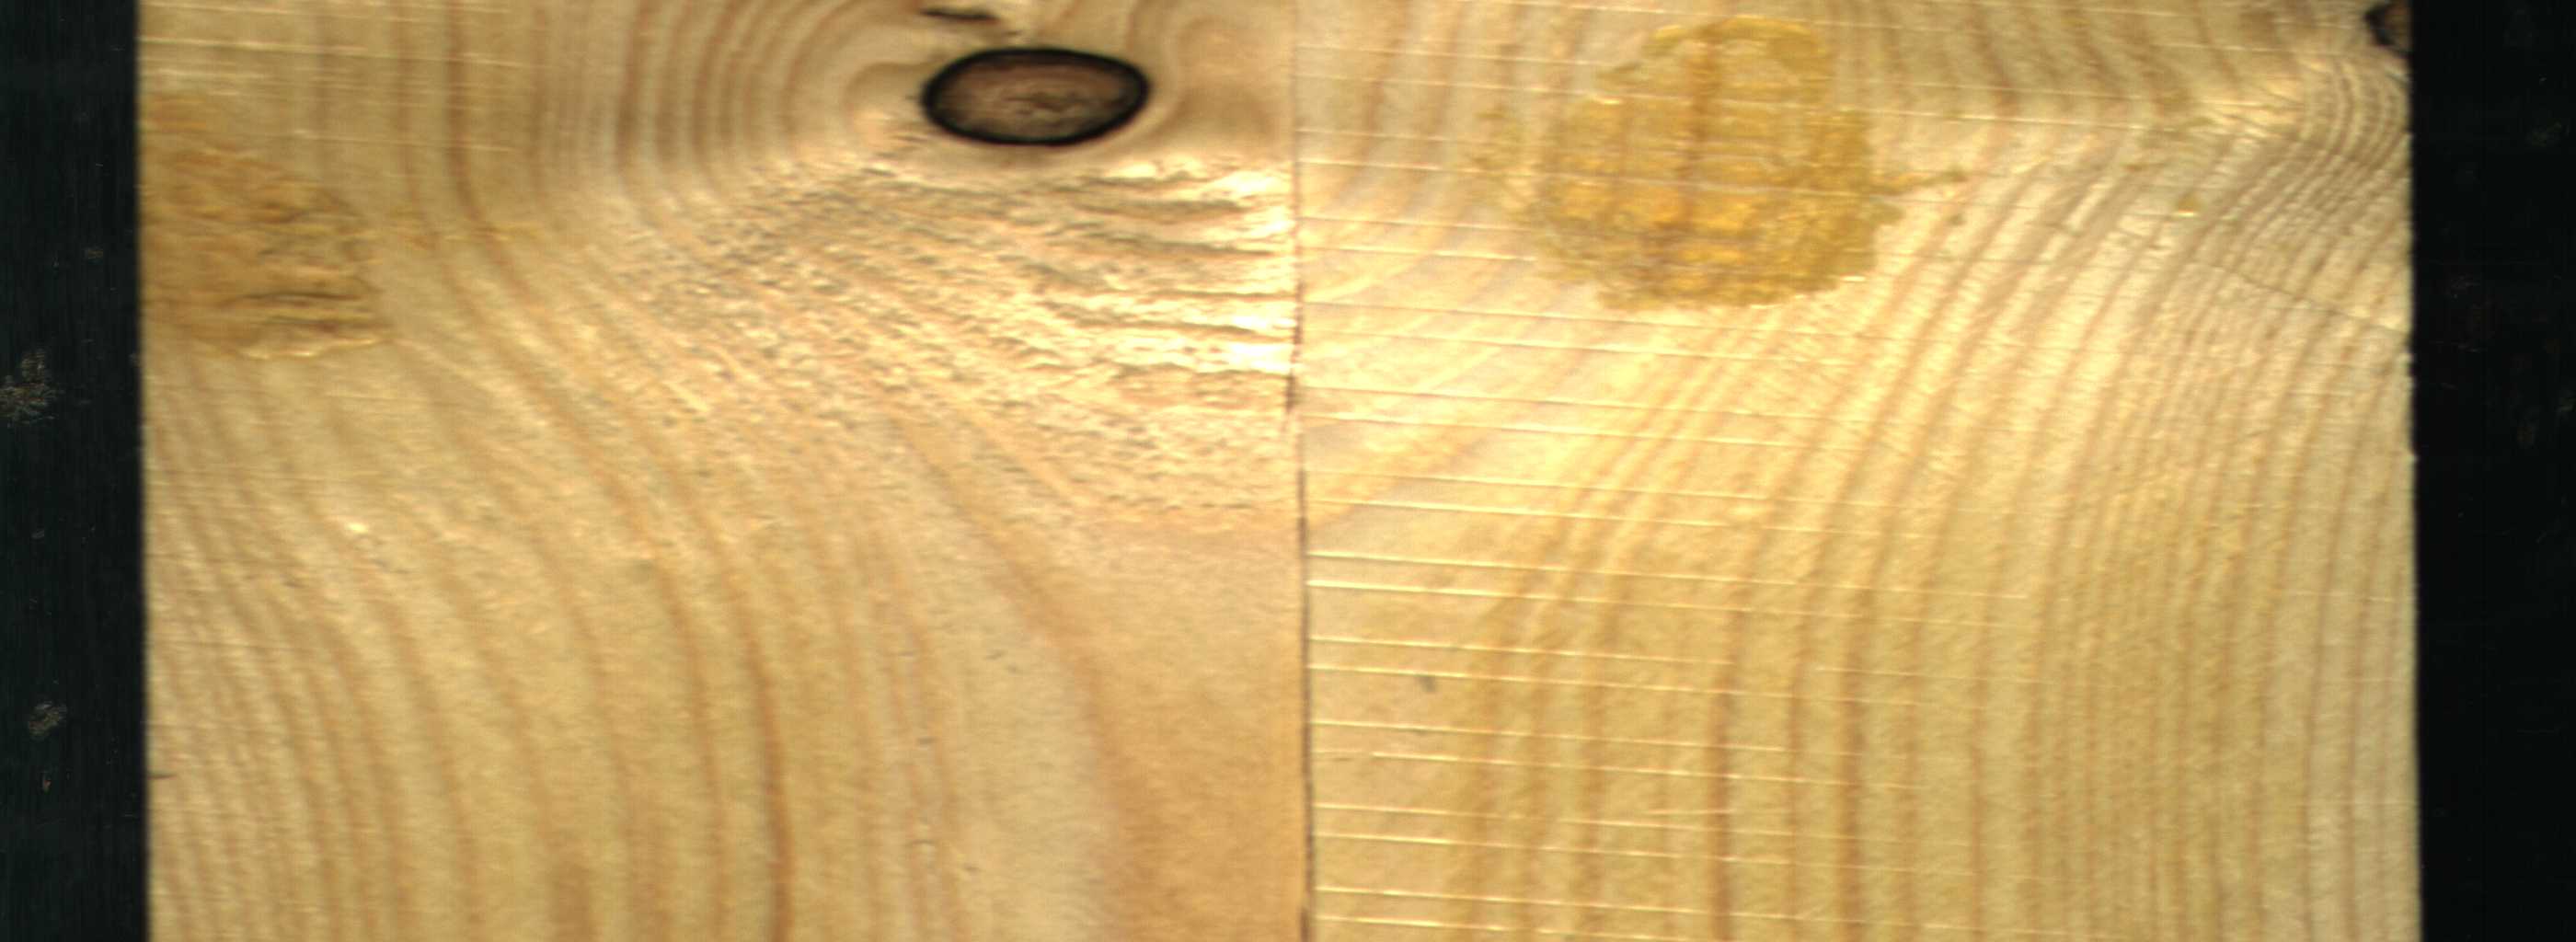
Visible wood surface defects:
resin
resin
Crack
Crack
Dead_Knot
Dead_Knot